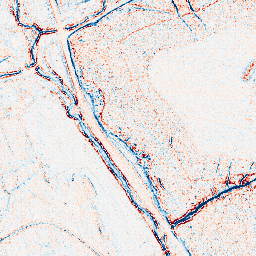
Category: edge_preserving
Decomposition family: bilateral
Decomposition parameters: d: 5
sigma_color: 75
sigma_space: 75
Upsampling method: area
Upsampling parameters: scale: 2
Upsampling scale: 2